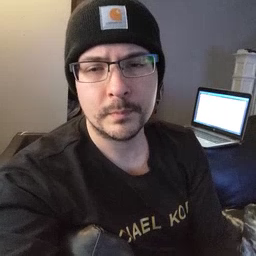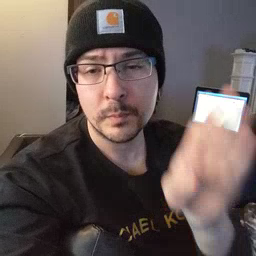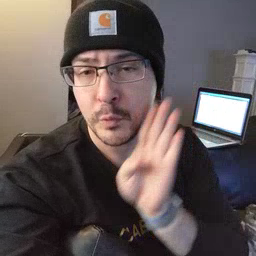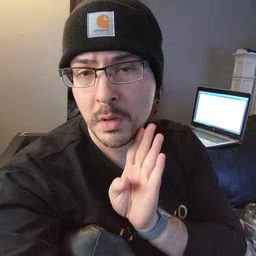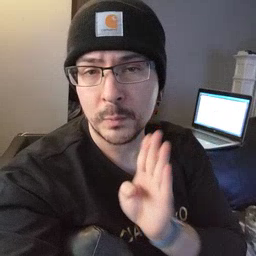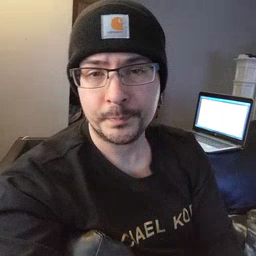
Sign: brown